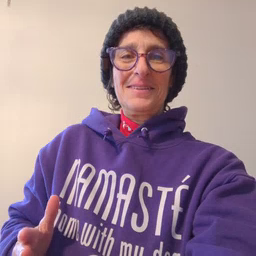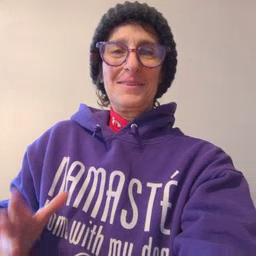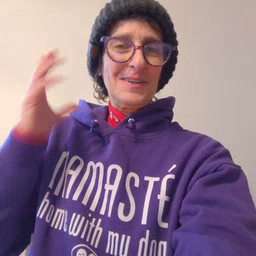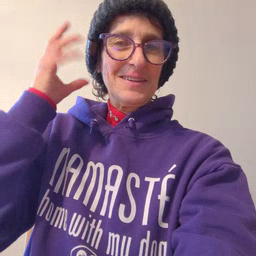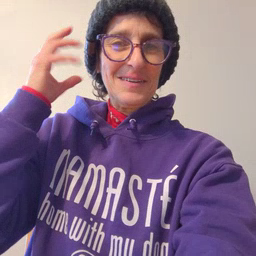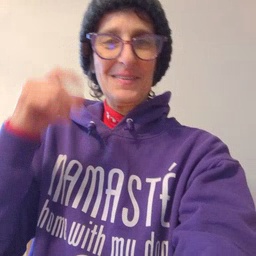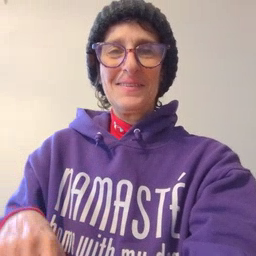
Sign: radio